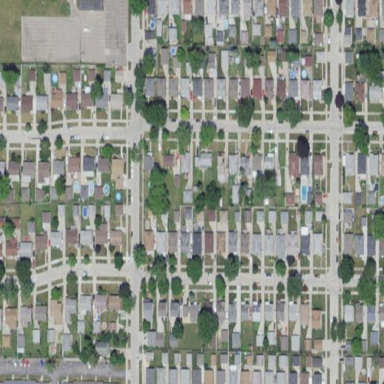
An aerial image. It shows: Sidewalk.